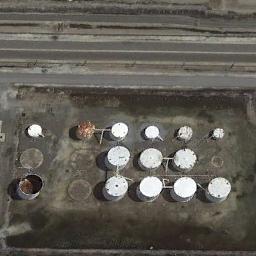
Label: storage tanks